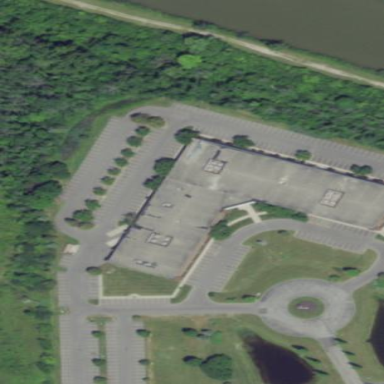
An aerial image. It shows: Commercial building.